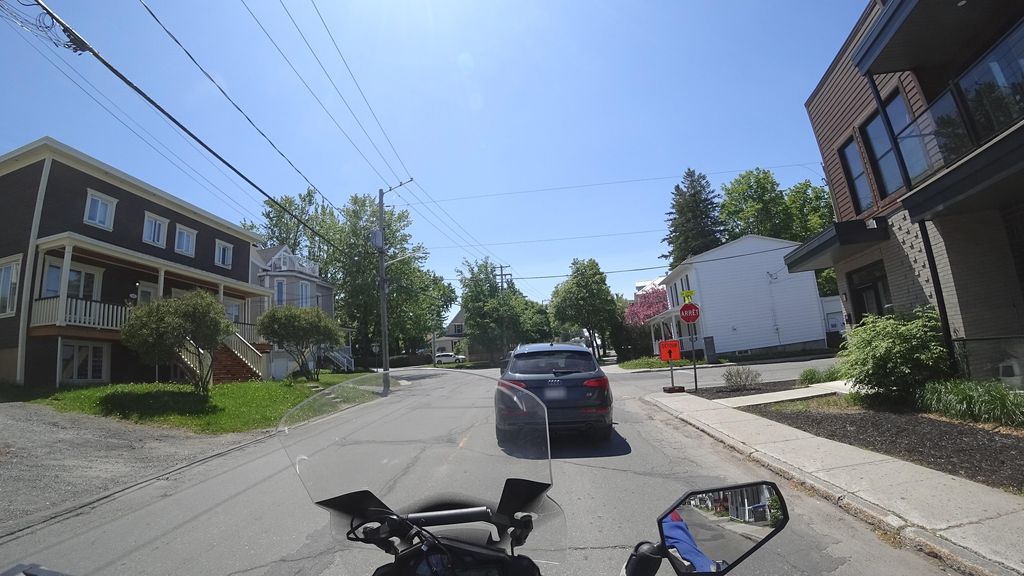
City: quebec_city